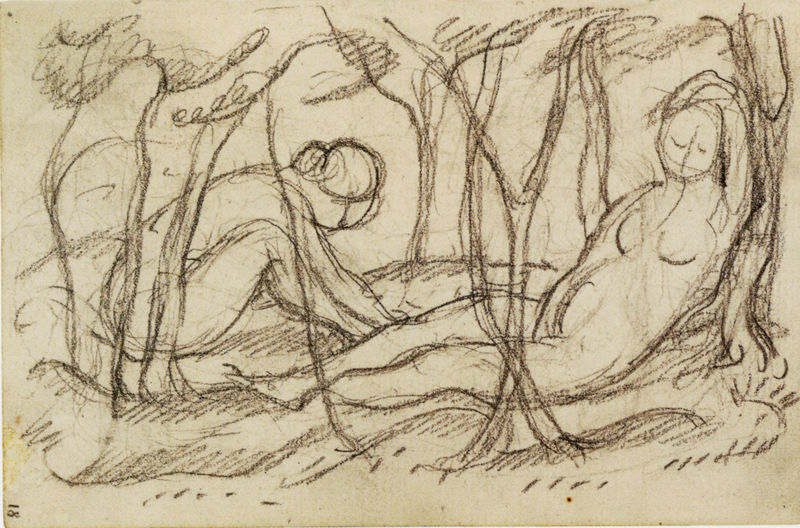
Titel: Zwei weibliche Akte in arkadischer Landschaft
Künstler: Franz Marc
Standort: München
Institution: Staatliche Graphische Sammlung
Schlagwörter: akt, baum, fuß, hand, kopf, nackt, schatten, schlaf, weiß, akte, badende, baumstämme, bäume, frauen, landschaft, menschen, mädchen, sitzen, braun, brust, busen, damen, frau, frisur, grau, haar, hell, kreide, schwarz, skizze, zeichnung, gras, wiese, arm, arme, augen, gesicht, mensch, natur, zweige, büsche, boden, haare, sitzend, paar, wald, müller, beine, bein, brüste, dutt, papier, ruhe, liegen, schlafen, schlafend, schlafende, zwei, studie, moderne, abstrakt, grafik, graphik, linien, idylle, pause, rast, sitzende, draussen, zopf, bauch, striche, versteckt, haarknoten, nacktheit, bücken, unbekleidet, kohle, lichtung, liegende, druck, schraffur, radierung, klassische moderne, bleistift, entwurf, kohlezeichnung, waldboden, nymphen, gehölz, hain, venus, bode, frisut, matisse, kohlestift, ruhend, gestrichelt, kniende, skizzenhaft, aktef, büsch, fpße, frauenakte, hockende, im gras, kauernde, lehnende, moritzburg, ruhende, stung, venus-pose, 2, mastubieren